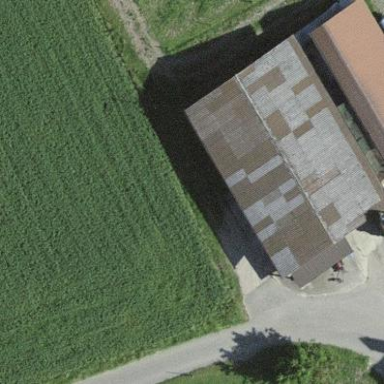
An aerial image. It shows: Shed building.